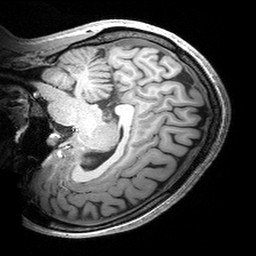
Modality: T1w
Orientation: sagittal
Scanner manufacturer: siemens
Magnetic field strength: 3 T
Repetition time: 2.53 s
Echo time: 0.00299 s